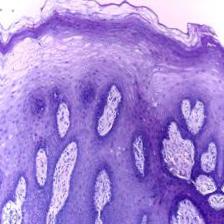
Diagnosis: Normal